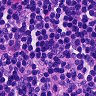
Metastatic tissue present: no